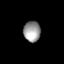
Tissue: lung
Cell type: Fibroblasts
Senescence score: 0.1802
Nuclear area (px): 345
Mean DAPI intensity: 151.603